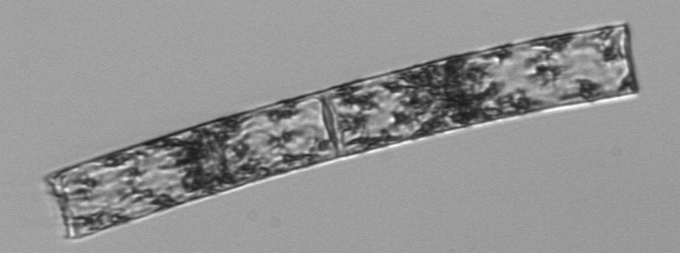
Label: Guinardia_flaccida